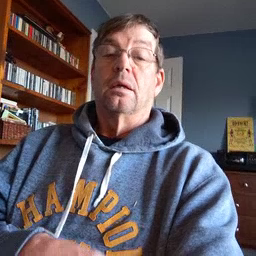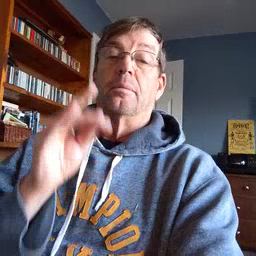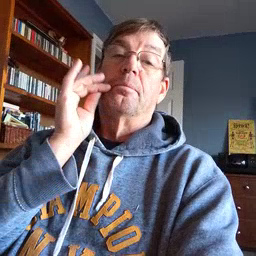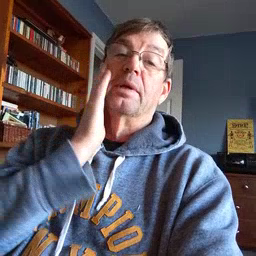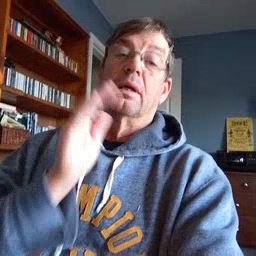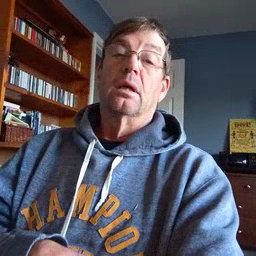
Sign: bee